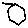
Label: hexagon